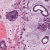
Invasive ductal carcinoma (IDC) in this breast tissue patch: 1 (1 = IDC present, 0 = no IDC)